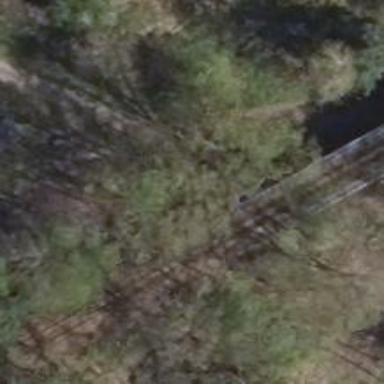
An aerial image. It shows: Historic railway bridge.